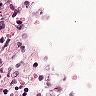
Metastatic tissue present: yes